Question: I have the following layout:

The red, blue and green parts are JPanel. In the red part I have four JLabel. Now if I resize the JFrame, the title labels always stay in the center. But I would prefer if they are evenly distributed horizontaly in the red part. Which layout should I use for that?
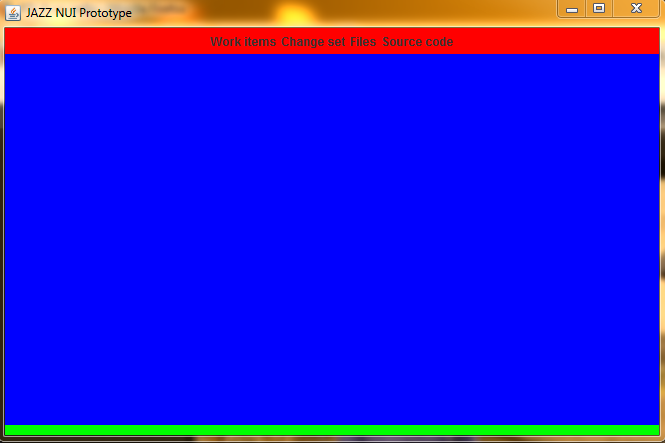
Answer: Use a GridLayout(1, 0) for the top JPanel. The two numbers means 1 row and variable number of columns. If you are using JLabels, this will be sufficient, especially if you set the JLabels alignment constant to SwingConstants.CENTER. If you are using components that fill the grid slots, such as JButtons, then you may need to use other variants of the GridLayout constructor, such as GridLayout(1, 0, ?, 0) Where the ? is a number that tells the GridLayout how much horizontal separation there should be between slots.
The overall GUI would use a BorderLayout of course.
For more and better information on this, please check out <URL>
For example:
'''
import java.awt.BorderLayout;
import java.awt.Color;
import java.awt.Dimension;
import java.awt.GridLayout;
import javax.swing.*;
public class LayoutEg {
private static void createAndShowGui() {
String[] labelStrings = {"One", "Two", "Three", "Four"};
JPanel topPanel = new JPanel(new GridLayout(1, 0));
for (String labelString : labelStrings) {
// create labels and center the text
topPanel.add(new JLabel(labelString, SwingConstants.CENTER));
}
topPanel.setBackground(Color.red);
JPanel centerPanel = new JPanel();
centerPanel.setBackground(Color.blue);
// setting preferred size for demonstration purposes only
centerPanel.setPreferredSize(new Dimension(700, 400));
JPanel bottomPanel = new JPanel();
bottomPanel.setBackground(Color.green);
// main panel uses BorderLayout
JPanel mainPanel = new JPanel(new BorderLayout());
mainPanel.add(centerPanel, BorderLayout.CENTER);
mainPanel.add(topPanel, BorderLayout.PAGE_START);
mainPanel.add(bottomPanel, BorderLayout.PAGE_END);
JFrame frame = new JFrame("LayoutEg");
frame.setDefaultCloseOperation(JFrame.EXIT_ON_CLOSE);
frame.getContentPane().add(mainPanel);
frame.pack();
frame.setLocationByPlatform(true);
frame.setVisible(true);
}
public static void main(String[] args) {
SwingUtilities.invokeLater(new Runnable() {
public void run() {
createAndShowGui();
}
});
}
}
'''